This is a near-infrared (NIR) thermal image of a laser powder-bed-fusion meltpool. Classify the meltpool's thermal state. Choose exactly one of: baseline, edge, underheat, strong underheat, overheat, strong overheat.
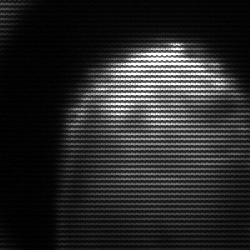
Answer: strong underheat